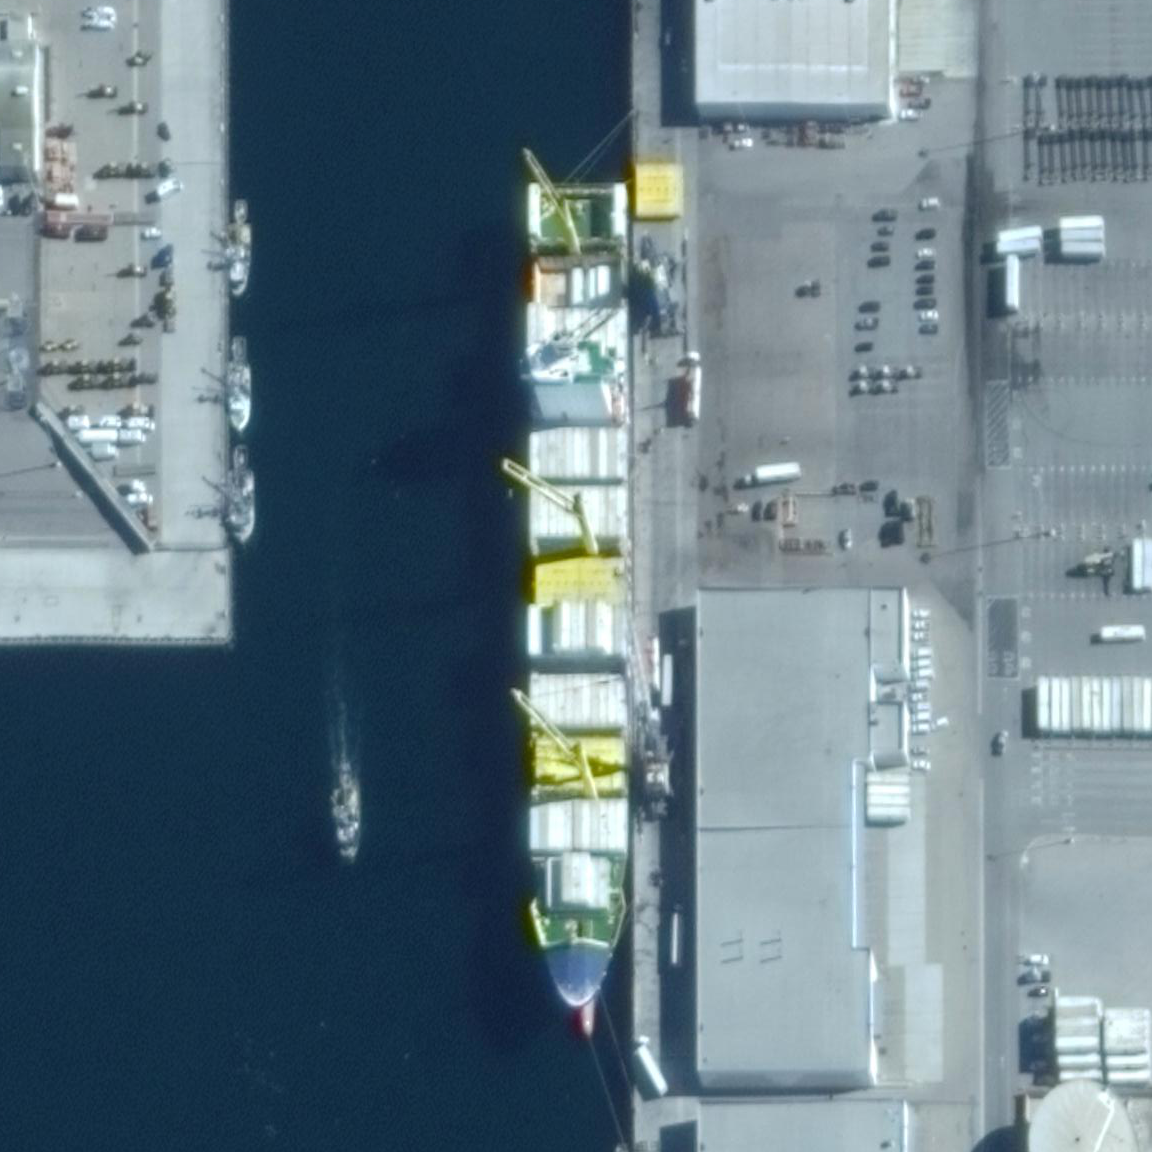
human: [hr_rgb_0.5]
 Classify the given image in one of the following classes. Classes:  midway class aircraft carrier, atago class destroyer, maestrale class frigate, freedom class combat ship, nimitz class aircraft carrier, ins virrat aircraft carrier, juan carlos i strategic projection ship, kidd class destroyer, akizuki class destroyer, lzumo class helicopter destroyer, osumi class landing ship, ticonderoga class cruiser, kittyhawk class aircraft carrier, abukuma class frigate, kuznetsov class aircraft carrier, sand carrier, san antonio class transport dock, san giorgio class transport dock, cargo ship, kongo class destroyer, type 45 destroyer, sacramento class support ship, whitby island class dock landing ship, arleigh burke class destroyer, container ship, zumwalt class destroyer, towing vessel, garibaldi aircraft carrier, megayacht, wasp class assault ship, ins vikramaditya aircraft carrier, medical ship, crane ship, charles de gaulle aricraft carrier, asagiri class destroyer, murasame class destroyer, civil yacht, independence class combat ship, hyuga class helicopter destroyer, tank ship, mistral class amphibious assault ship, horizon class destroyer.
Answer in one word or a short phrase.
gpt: Container ship